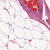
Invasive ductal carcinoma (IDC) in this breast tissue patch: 0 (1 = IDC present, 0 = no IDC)